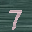
Label: 7